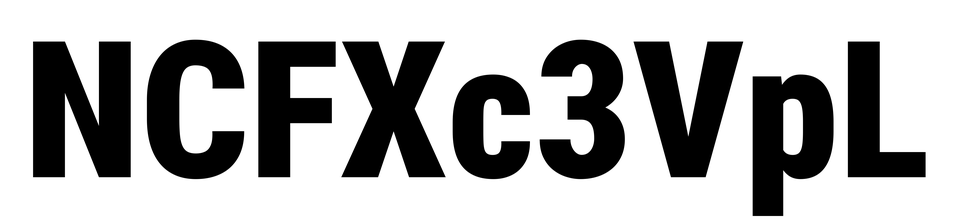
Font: Roboto_Condensed_Black